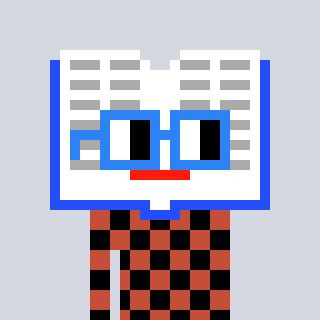
a pixel art character with square blue glasses, a dictionary-shaped head and a rust-colored body on a cool background